Field crop: maize
Growth stage: 2
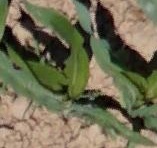
Species: maize